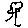
Label: tree